Question: I want to develop an android application, that gets my current location thru GPS and displays me the nearby Shopping Malls and their Shops.
So for i have learned about <URL> from vogella.de ..
Again i saw discussion <URL> about getting current location.
I got success in getting current location so far.
When i searched for such applications in itunes, i got two apps..
1st <URL>.
2nd <URL>
I want to display this things in android. How can i start ? See the screenshots :

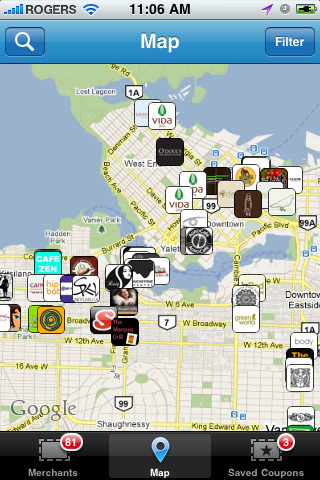
Answer: The pieces you need are:
(A) determine user's position
(B) search a point of interest (POI) database for nearby shopping malls
(C) plot results on a map display
Sounds like you're set on (A). For (B), I recommend looking at the POI offerings from <URL>.